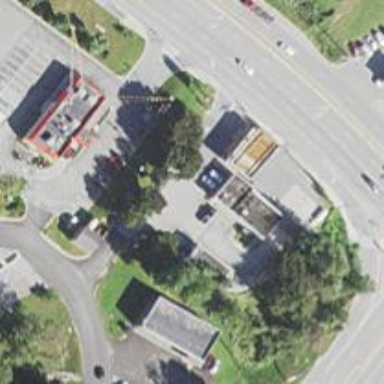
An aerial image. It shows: Convenience shop.